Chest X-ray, PA view. Patient: 24 years old, sex M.
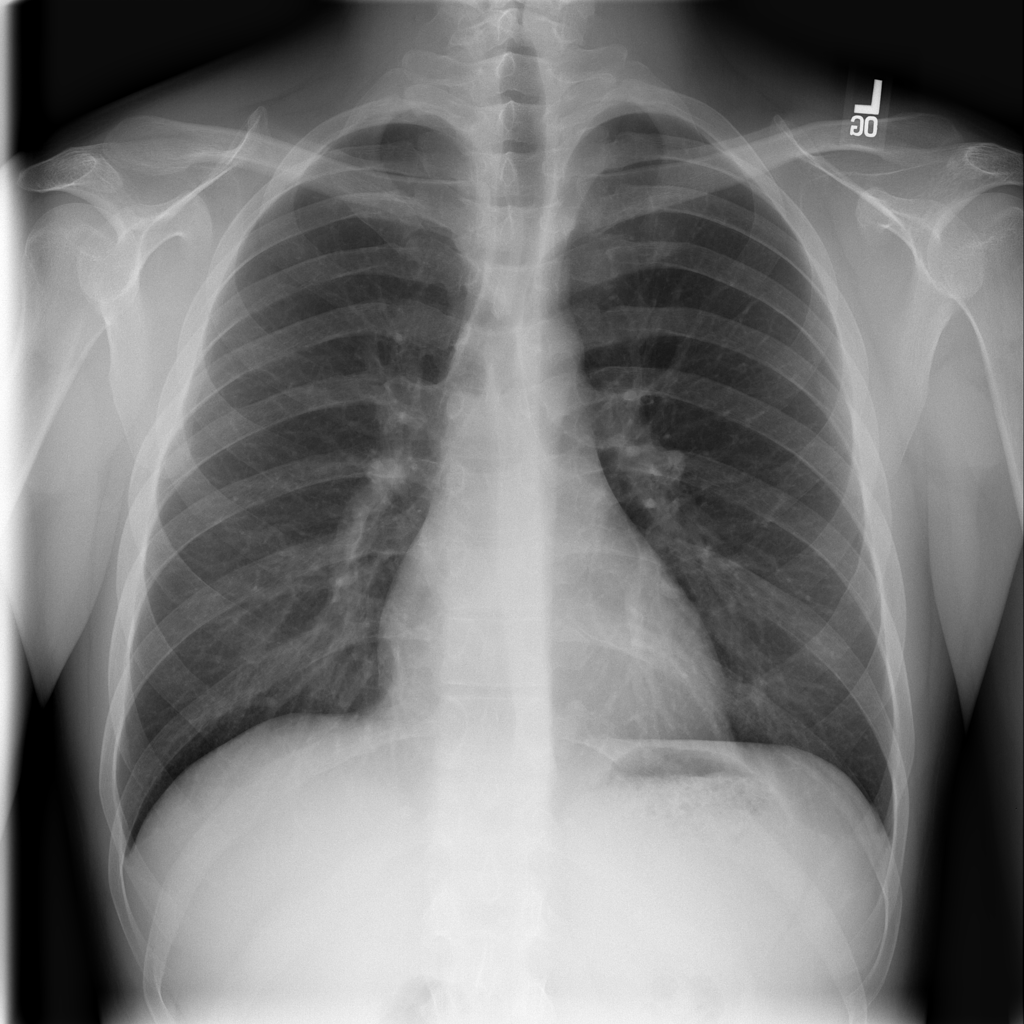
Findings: No Finding